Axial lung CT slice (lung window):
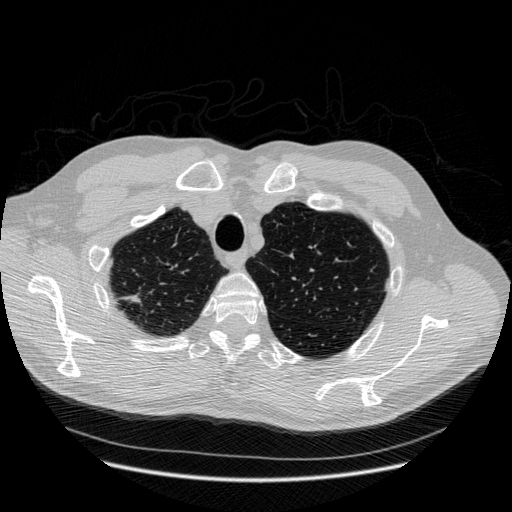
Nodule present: no